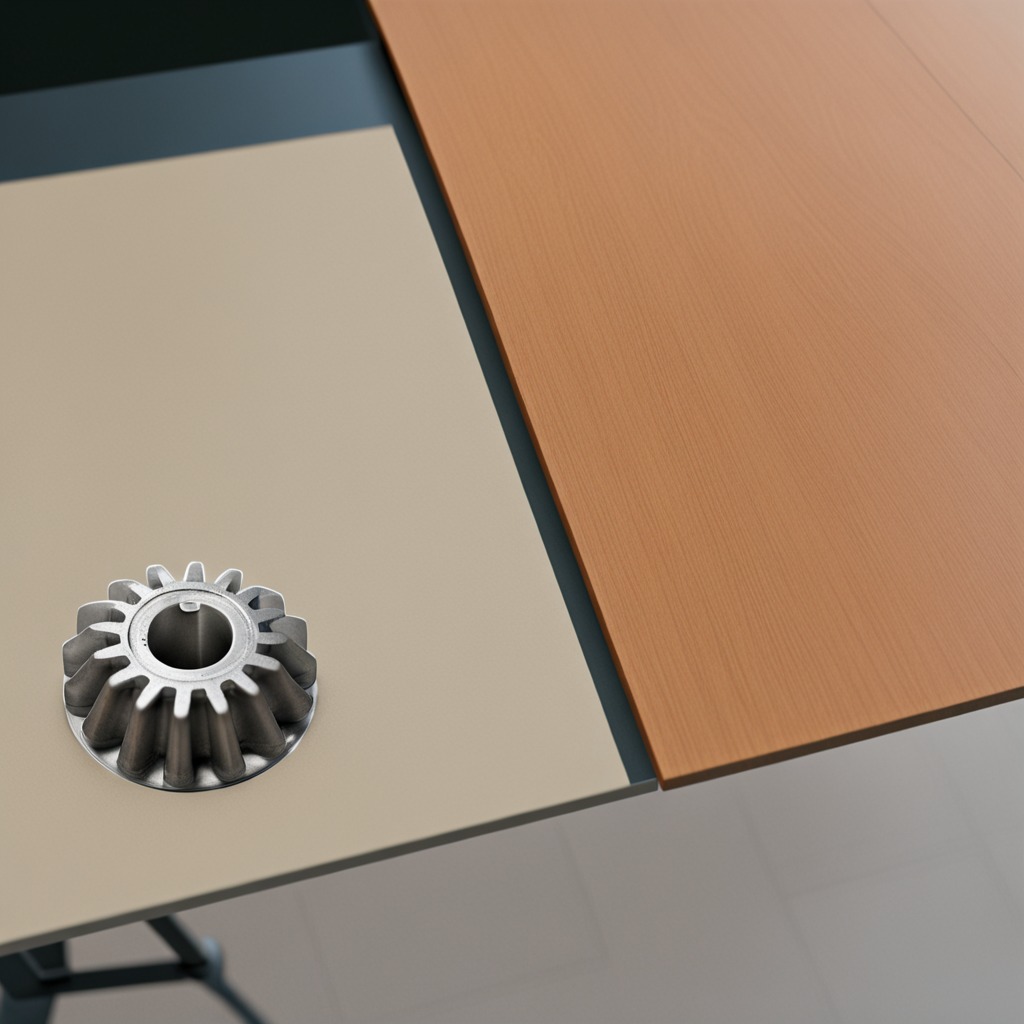
A steel gear with teeth is lying on a clean utility table in a temporary outdoor tool station afternoon light present textured surface.